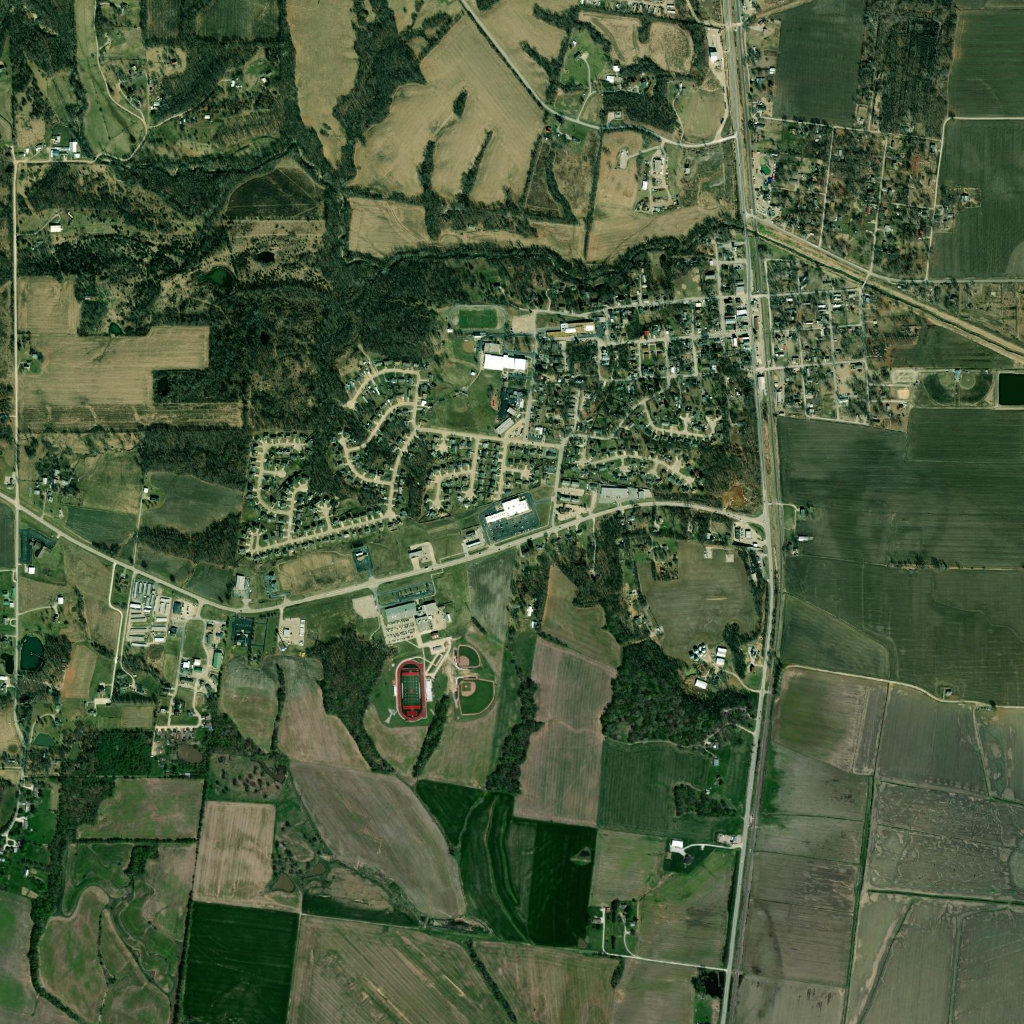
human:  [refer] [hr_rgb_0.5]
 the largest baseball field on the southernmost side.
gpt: <box>[[44, 66, 48, 69, 0]]</box>

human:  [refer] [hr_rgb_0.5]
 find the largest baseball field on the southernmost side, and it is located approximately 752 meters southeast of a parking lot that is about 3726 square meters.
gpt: <box>[[43, 66, 48, 70, 0]]</box>